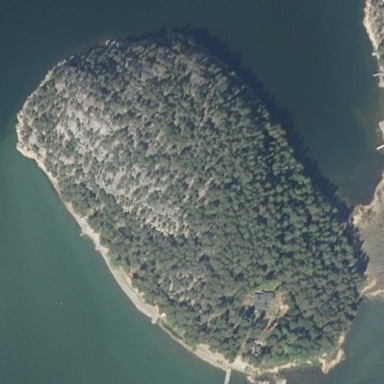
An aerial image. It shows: Island with natural coastline.